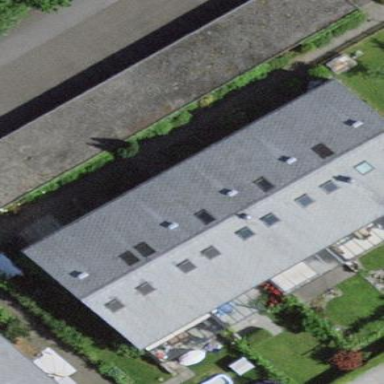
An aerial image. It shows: Terrace building.